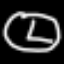
Label: clock